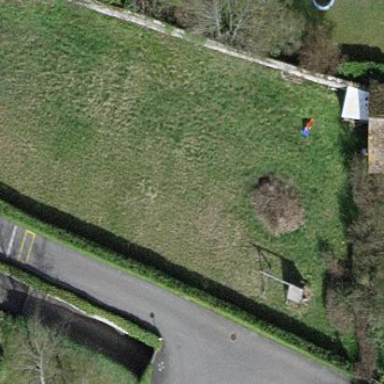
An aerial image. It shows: Garden enclosed by fence.